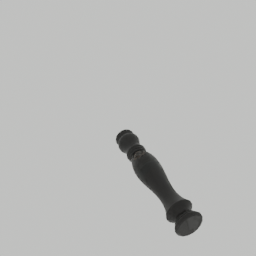
Label: architecture